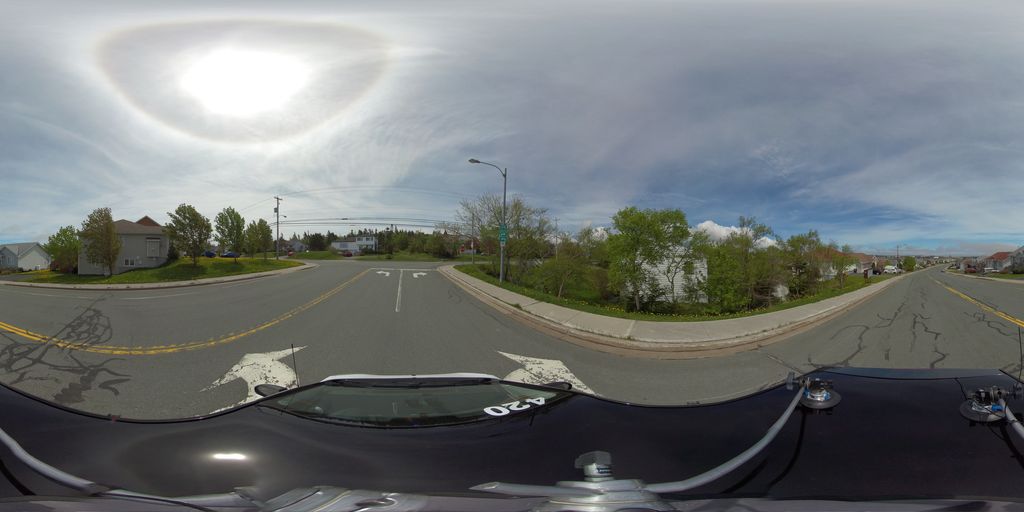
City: st_johns